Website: lowes
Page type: billing-address
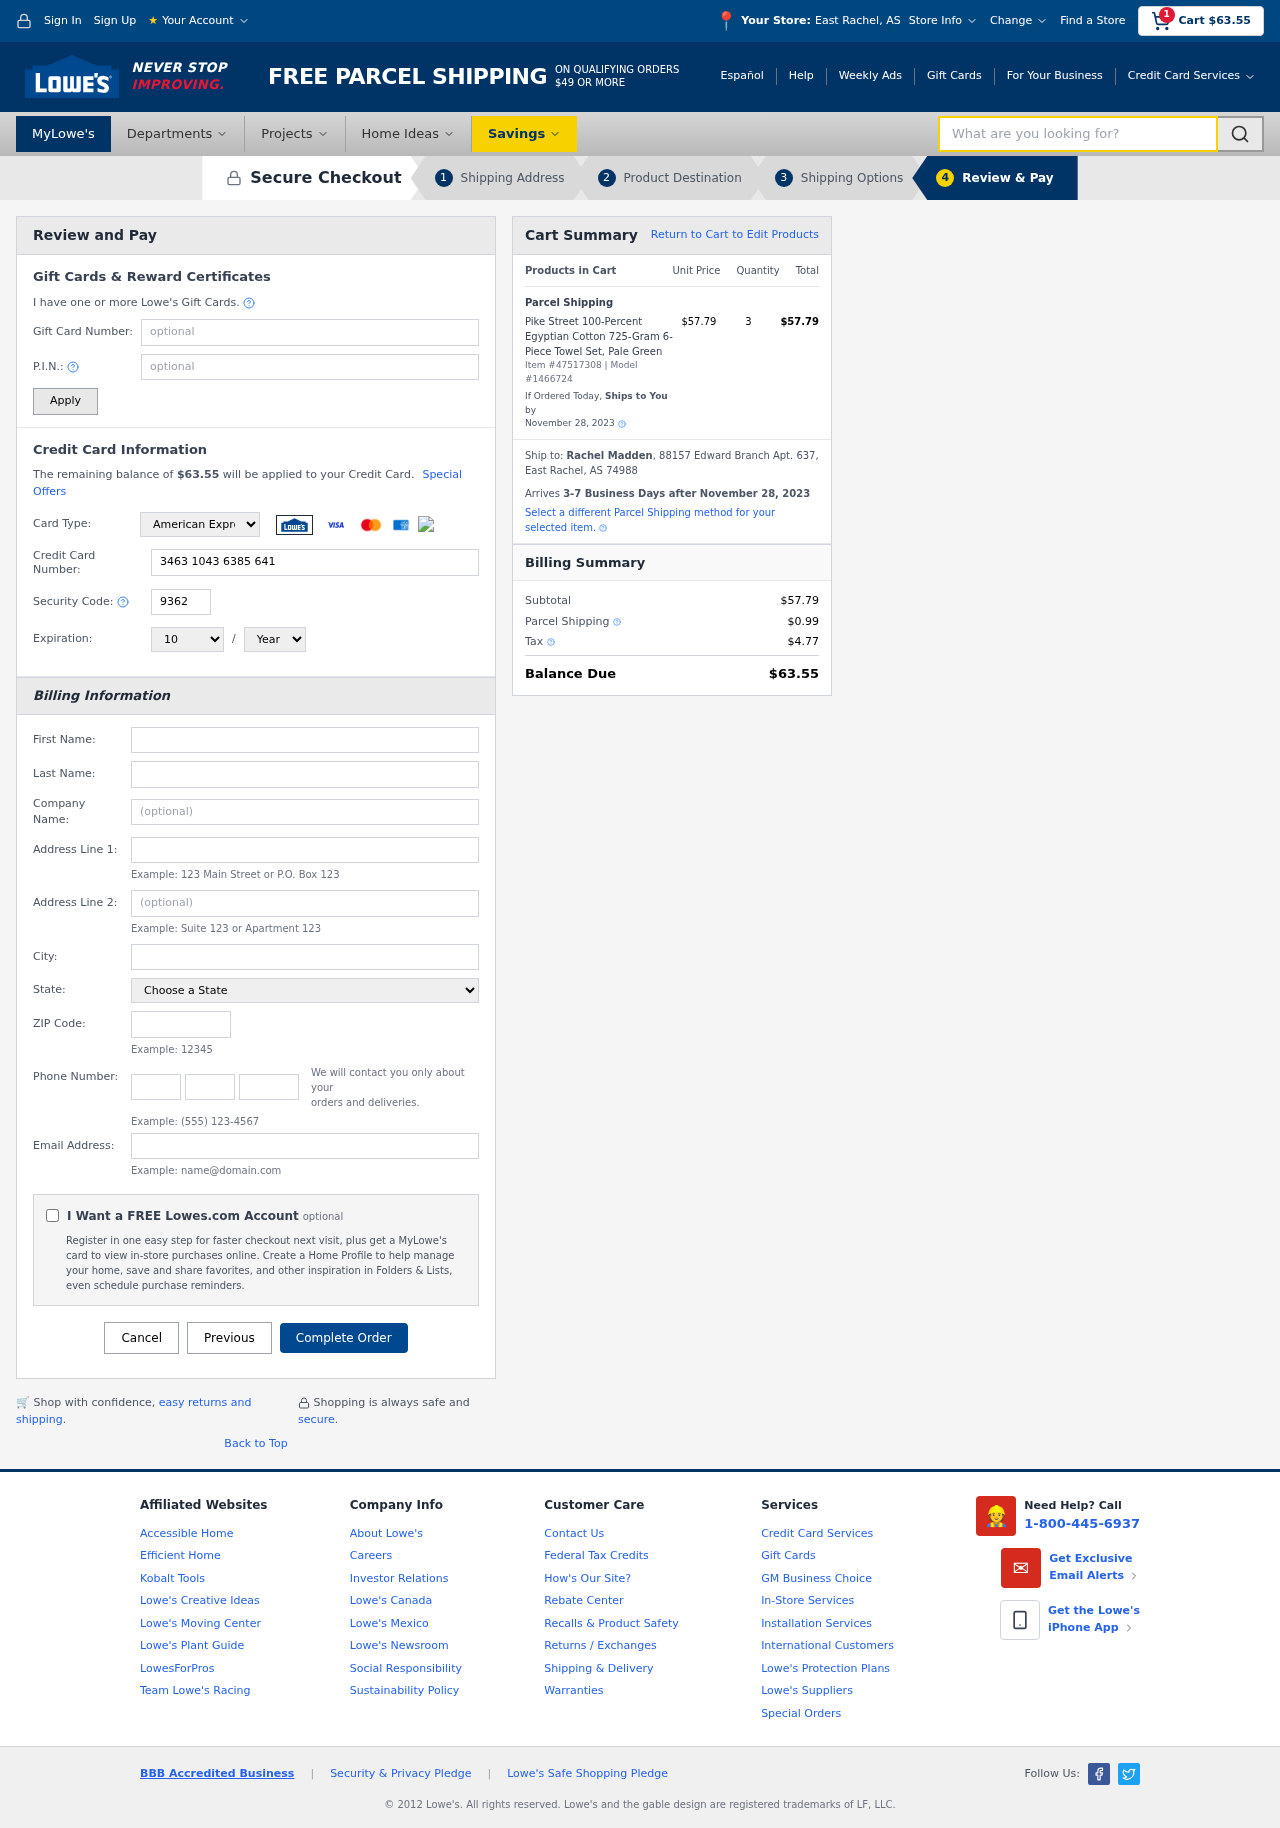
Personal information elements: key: PII_CARD_CVV
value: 9362
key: PII_CARD_EXPIRY_MONTH
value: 10
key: PII_CARD_EXPIRY_YEAR
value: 26
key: PII_CARD_NUMBER
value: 3463 1043 6385 641
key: PII_CARD_TYPE
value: American Express
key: PII_CITY
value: East Rachel
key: PII_CITY_STATE
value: East Rachel, AS
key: PII_EMAIL
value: rachel_madden@gmail.com
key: PII_FIRSTNAME
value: Rachel
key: PII_FULLNAME
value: Rachel Madden
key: PII_LASTNAME
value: Madden
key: PII_PHONE_AREA
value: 686
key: PII_PHONE_PREFIX
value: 841
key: PII_PHONE_SUFFIX
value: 6601
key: PII_POSTCODE
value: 74988
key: PII_STATE
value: AS
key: PII_STREET
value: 88157 Edward Branch Apt. 637
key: PII_STREET2
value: Suite 984
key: PII_CITY_STATE_ZIP
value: East Rachel, AS 74988
Product elements: key: PRODUCT1_NAME
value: Pike Street 100-Percent Egyptian Cotton 725-Gram 6-Piece Towel Set, Pale Green
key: PRODUCT1_PRICE
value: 57.79
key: PRODUCT1_QUANTITY
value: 3
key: PRODUCT_ITEM_NUMBER
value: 47517308
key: PRODUCT_MODEL_NUMBER
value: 1466724
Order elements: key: ORDER_SUBTOTAL
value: $63.55
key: ORDER_TOTAL
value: $63.55
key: ORDER_SHIPPING_DATE
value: November 28, 2023
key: ORDER_SUBTOTAL
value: $57.79
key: ORDER_DELIVERY_DATE
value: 3-7 Business Days after November 28, 2023
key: ORDER_SHIPPING_DATE2
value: November 28, 2023
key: ORDER_SUBTOTAL2
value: $57.79
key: ORDER_SHIPPING_COST
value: $0.99
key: ORDER_TAX
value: $4.77
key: ORDER_TOTAL2
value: $63.55
Search elements: key: HEADER_SEARCH
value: What are you looking for?